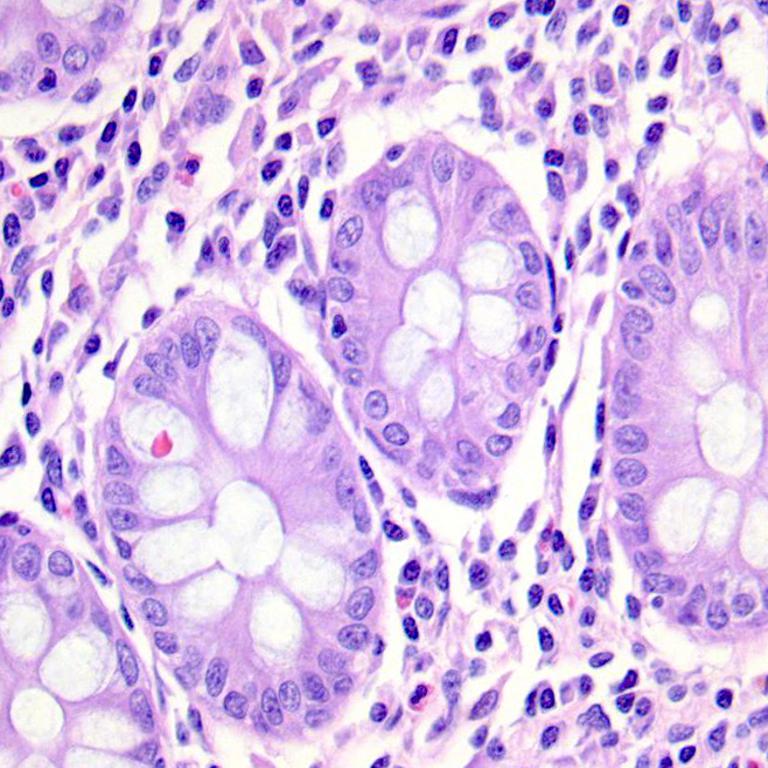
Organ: colon
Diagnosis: benign